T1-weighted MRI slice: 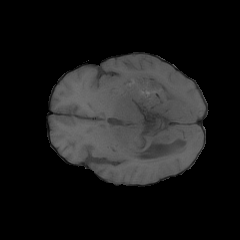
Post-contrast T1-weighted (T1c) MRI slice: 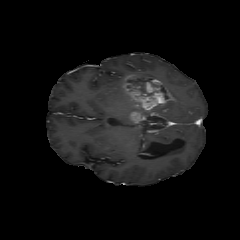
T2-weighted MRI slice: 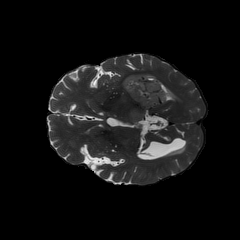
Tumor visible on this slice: yes